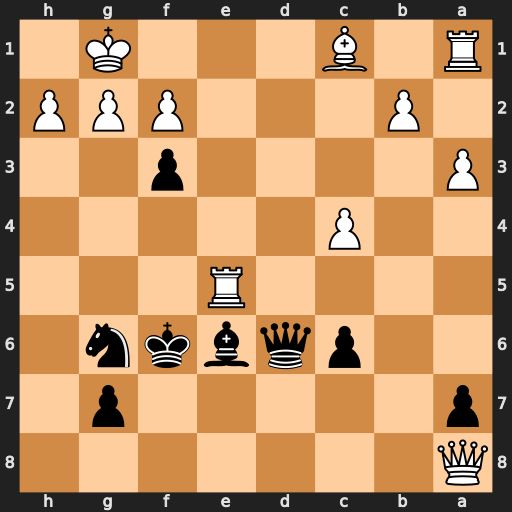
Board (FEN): Q7/p5p1/2pqbkn1/4R3/2P5/P4p2/1P3PPP/R1B3K1
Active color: b
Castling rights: -
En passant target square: -
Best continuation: Qd1+ Re1 Qxe1#